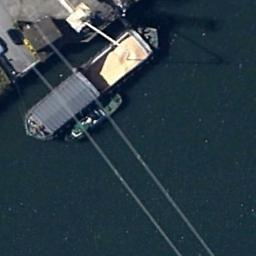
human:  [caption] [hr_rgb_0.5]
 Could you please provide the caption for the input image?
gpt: Two green bulk carriers are docked by the dock, And there are transfer machines on the dock that are carrying bulk cargo .

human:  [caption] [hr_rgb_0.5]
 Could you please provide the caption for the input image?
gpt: There is a ship in the blue water on the shore .

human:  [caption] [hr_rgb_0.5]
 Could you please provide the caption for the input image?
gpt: The ship and a boat are next to each other in the deep blue water .

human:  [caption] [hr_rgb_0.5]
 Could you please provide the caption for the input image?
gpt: There are several buildings on the dock beside the ships .

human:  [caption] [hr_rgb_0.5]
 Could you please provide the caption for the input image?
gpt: The ship is at the harbor .